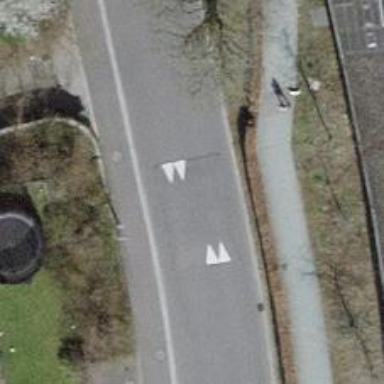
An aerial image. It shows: Traffic calming hump on the road.